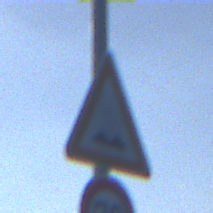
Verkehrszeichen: UnebeneFahrbahn
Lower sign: Geschwindigkeit70
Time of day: MorningAfternoon
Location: Outdoor (Nature)
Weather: PartlyCloudy
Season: NotSpecified
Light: Natural